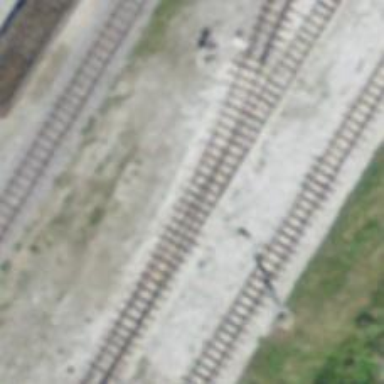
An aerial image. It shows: Narrow gauge railway siding with one track. The railway line is electrified with contact line.